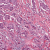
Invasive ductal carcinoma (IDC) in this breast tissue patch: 1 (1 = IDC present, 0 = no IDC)